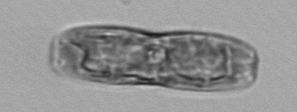
Label: pennate_morphotype1